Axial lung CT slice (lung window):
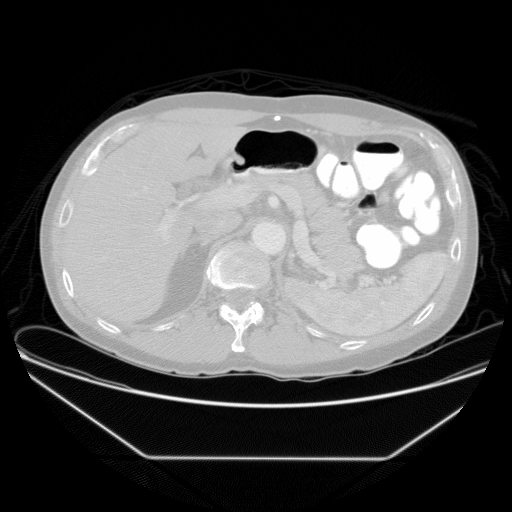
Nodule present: no